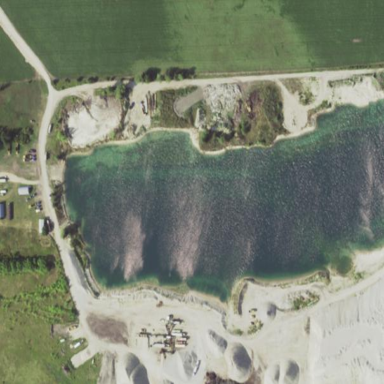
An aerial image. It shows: Quarry area where gravel is extracted.